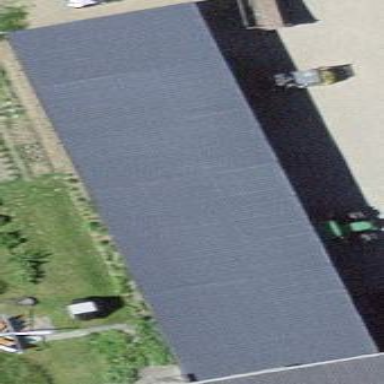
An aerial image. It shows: Rural barn.